Question: I'm trying to use casperjs to grab a comment off of this page:
<URL>
but when I navigate casper to it, it gets stuck on the 'loading' page. This is the image that I took using casper.capture();

My full code:
'''
var x = require('casper').selectXPath;
casper.userAgent('Mozilla/4.0 (compatible; MSIE 6.0; Windows NT 5.1)');
casper.start('http://www.regulations.gov/#!documentDetail;D=APHIS-2013-<PHONE>');
casper.then(function () {
casper.capture('ourImage1.png');
console.log('Copying comment from Regulations...');
casper.wait(3000, function() {
var text = casper.fetchText(x('/html/body/div[3]/div[2]/div[2]/div[3]/div/table/tbody/tr/td[1]/div/div[3]/div[1]/div/div[2]'));
console.log(text);
casper.wait(3000, function() {
casper.capture('ourImage2.png');
});
});
});
casper.run();
'''
I even gave it up to 30 seconds to load with casper.wait(), but nothing seems to work. It just gets stuck with the loading page.
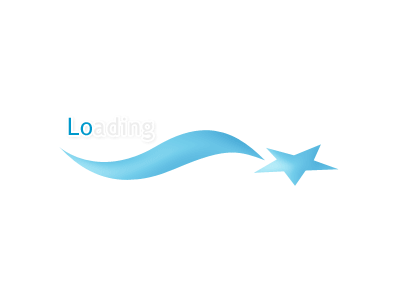
Answer: This works perfectly fine if you change this (horrible) 'userAgent' or remove the line altogether:
'''
casper.userAgent('Mozilla/4.0 (compatible; MSIE 6.0; Windows NT 5.1)');
'''
It may be possible that the site provides special IE 6 optimized version that breaks phantomjs parsing. When I added the following code in front of the test, it displayed multiple errors that went away without the 'userAgent'.
'''
casper.on("remote.message", function(msg){
this.echo("remote.msg: " + msg);
});
casper.on("resource.error", function(resourceError){
this.echo("res.err: " + JSON.stringify(resourceError));
});
'''